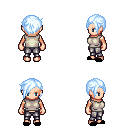
a pixel art fantasy rpg character, female body template, human, light skin, white sleeveless shirt, metal pants, white cyan pixie cut hairstyle, black slippers, four views (front, back, left, right), 2x2 character sprite sheet, small pixel art, hard edges, no anti-aliasing